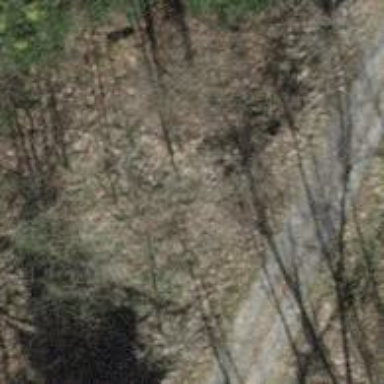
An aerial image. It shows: Tunnel.